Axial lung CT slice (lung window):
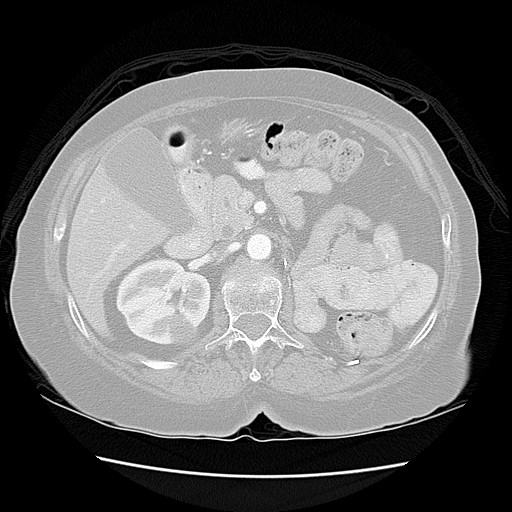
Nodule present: no